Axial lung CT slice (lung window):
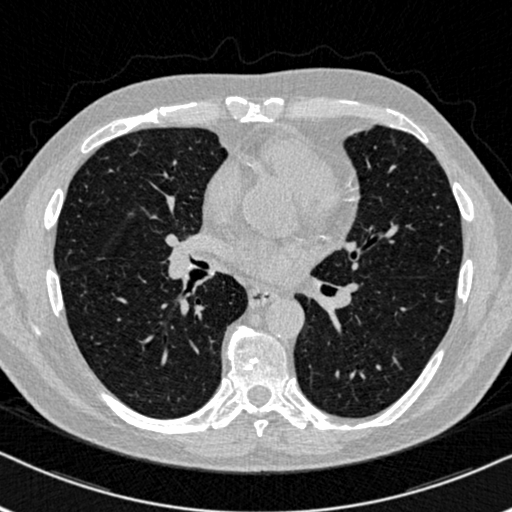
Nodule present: no